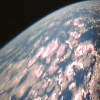
Label: cloud